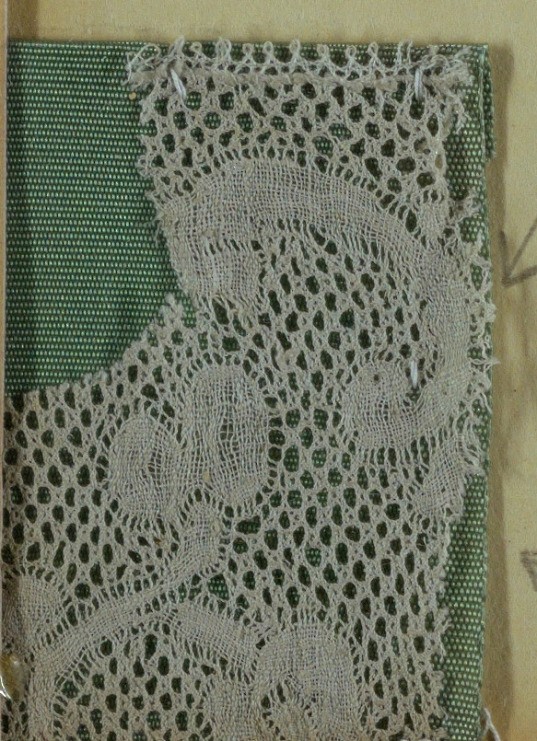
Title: Fragment
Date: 18th century
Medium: linen Technique: bobbin lace
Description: Fragment of Valenciennes lace has a symmetrical floral design.